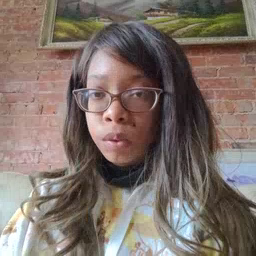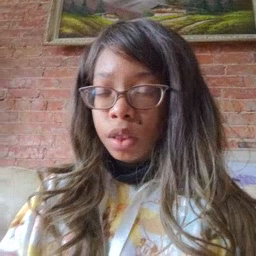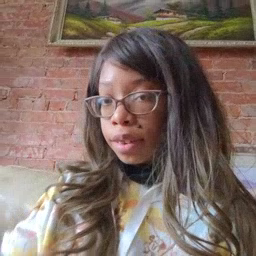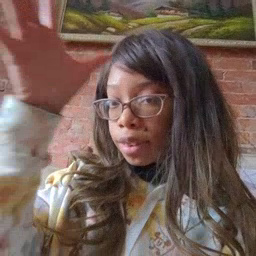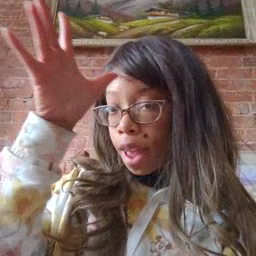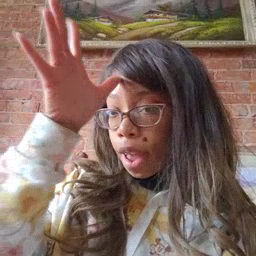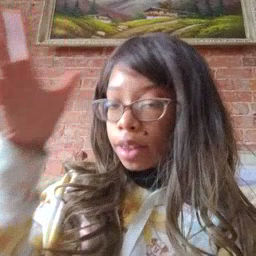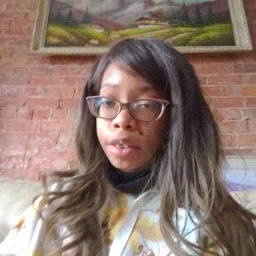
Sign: dad